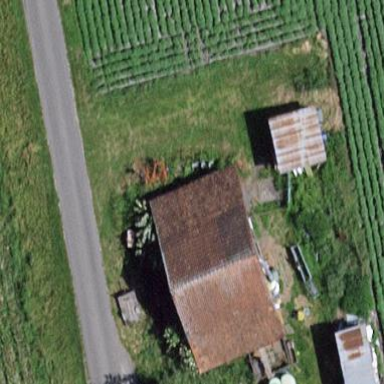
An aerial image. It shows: Shed.